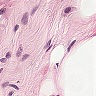
Metastatic tissue present: no